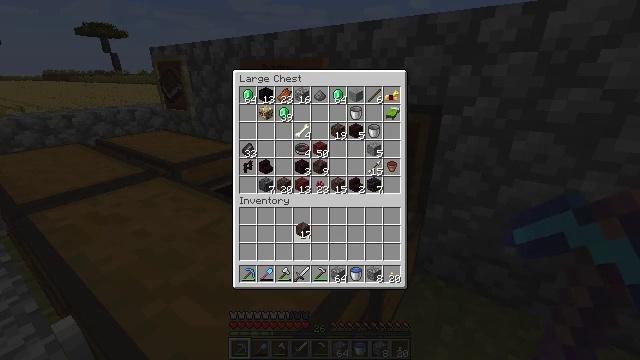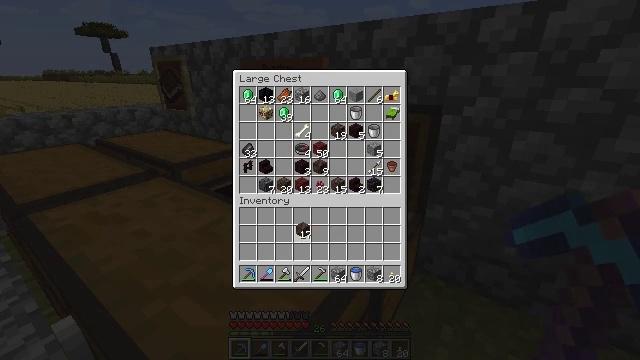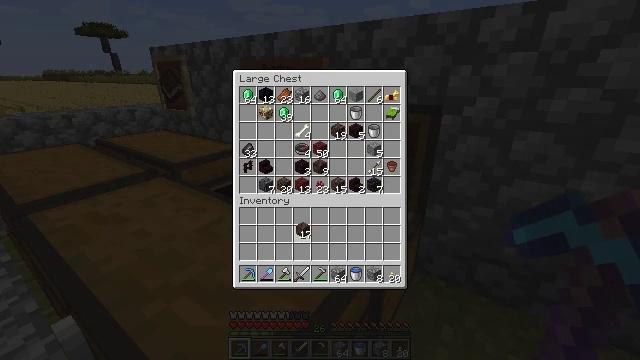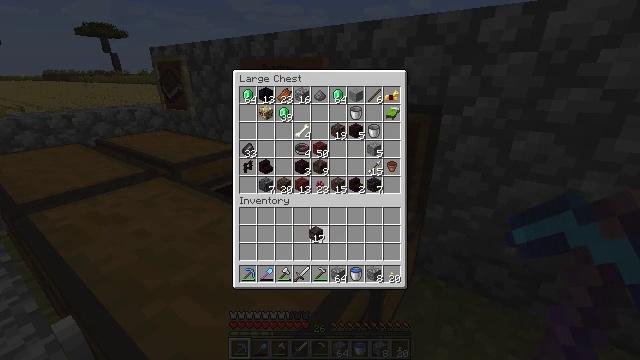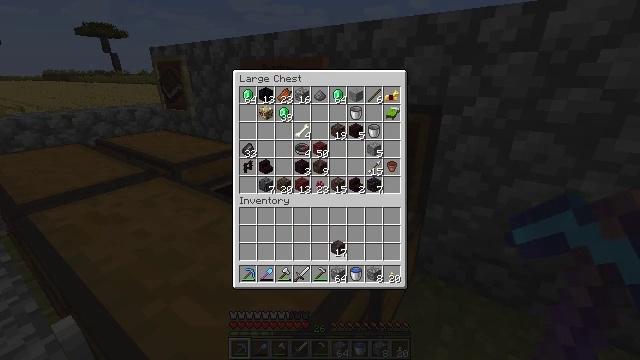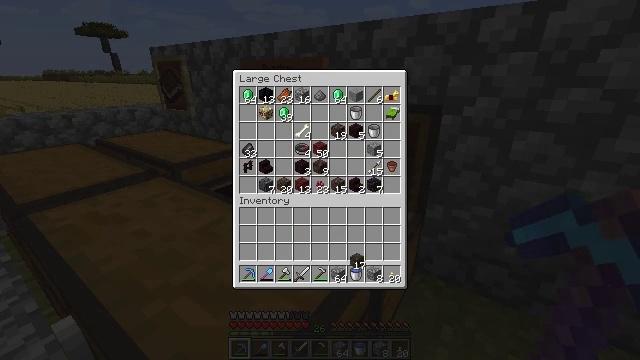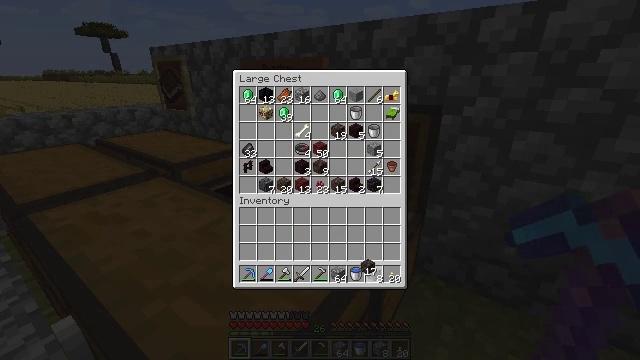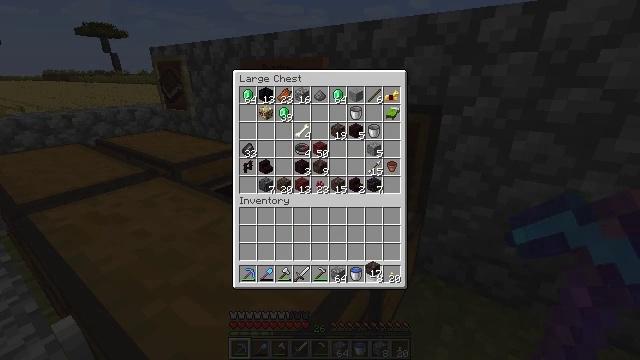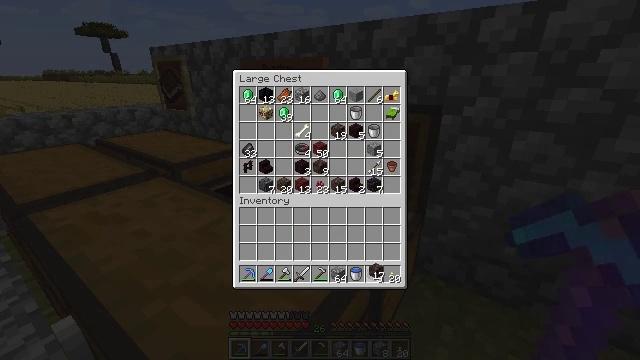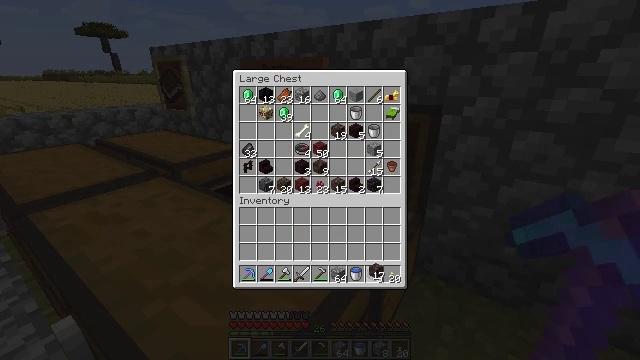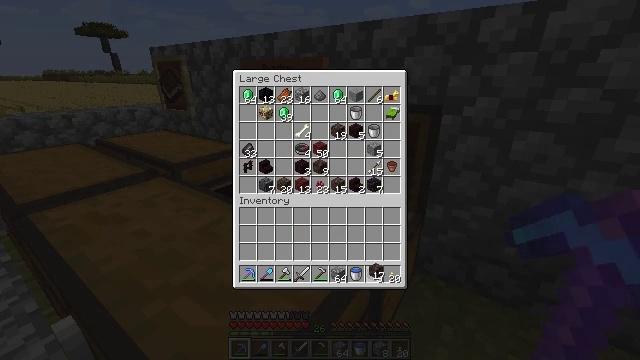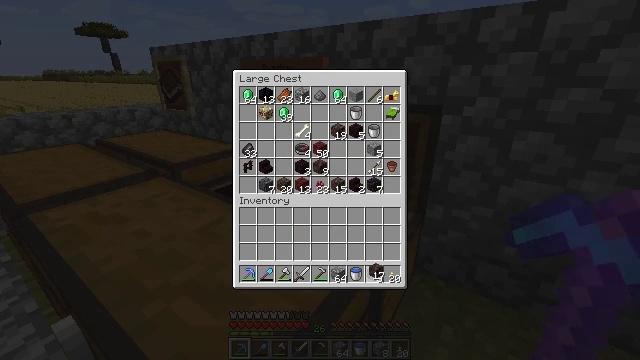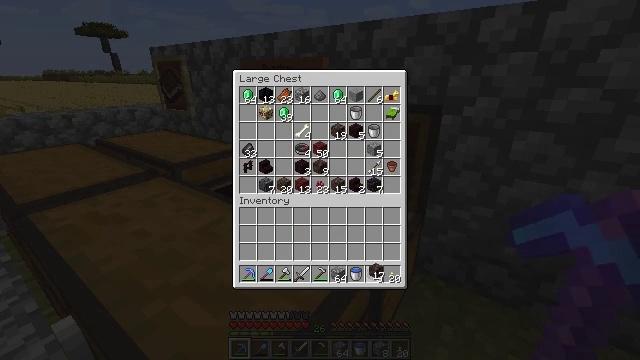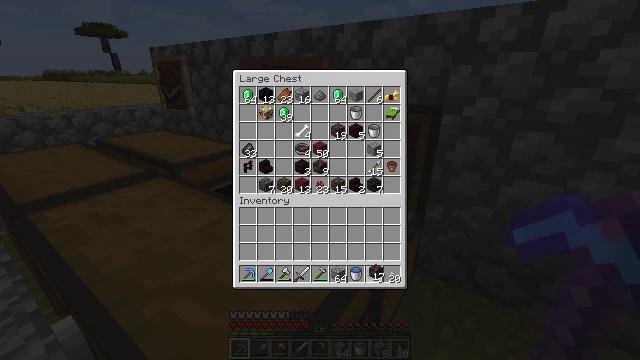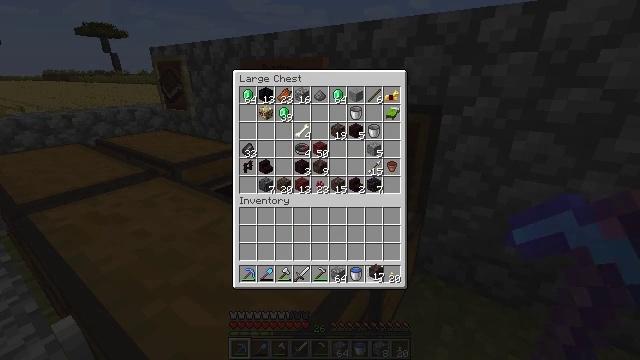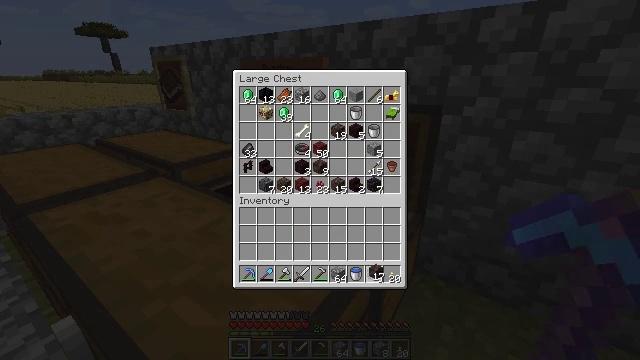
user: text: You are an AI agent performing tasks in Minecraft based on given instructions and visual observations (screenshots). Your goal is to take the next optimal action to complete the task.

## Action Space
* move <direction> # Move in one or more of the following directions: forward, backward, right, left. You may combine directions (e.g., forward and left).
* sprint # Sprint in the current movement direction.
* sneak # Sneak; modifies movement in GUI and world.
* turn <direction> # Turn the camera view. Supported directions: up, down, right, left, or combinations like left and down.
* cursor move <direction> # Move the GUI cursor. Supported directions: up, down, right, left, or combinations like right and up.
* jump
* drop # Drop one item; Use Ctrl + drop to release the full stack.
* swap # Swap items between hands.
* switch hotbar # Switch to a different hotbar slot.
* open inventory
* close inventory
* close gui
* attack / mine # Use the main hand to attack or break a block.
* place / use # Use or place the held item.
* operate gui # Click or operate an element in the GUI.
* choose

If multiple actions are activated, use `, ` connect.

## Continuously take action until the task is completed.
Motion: motion action
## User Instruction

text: Remove the acacia wall sign with a hit.
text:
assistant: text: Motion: operate gui
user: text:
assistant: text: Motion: no_op
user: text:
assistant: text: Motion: cursor move right
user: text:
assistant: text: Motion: cursor move right and down
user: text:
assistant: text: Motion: cursor move right and down
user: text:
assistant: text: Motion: cursor move right
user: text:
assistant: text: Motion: no_op
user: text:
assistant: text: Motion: no_op
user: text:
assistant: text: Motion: no_op
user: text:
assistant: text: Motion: no_op
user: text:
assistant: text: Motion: no_op
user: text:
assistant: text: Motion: no_op
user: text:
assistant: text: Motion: no_op
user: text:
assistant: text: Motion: operate gui
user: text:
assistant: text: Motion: operate gui
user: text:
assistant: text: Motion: operate gui
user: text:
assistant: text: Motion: no_op
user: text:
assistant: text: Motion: no_op
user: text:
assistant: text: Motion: cursor move up
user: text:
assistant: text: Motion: no_op
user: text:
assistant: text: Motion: no_op
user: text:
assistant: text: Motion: no_op
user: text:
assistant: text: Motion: no_op
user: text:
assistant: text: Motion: operate gui
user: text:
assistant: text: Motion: operate gui
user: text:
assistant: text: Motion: no_op
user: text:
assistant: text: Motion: no_op
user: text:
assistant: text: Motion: no_op
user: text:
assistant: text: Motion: no_op
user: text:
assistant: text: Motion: no_op